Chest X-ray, AP view. Patient: 65 years old, sex F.
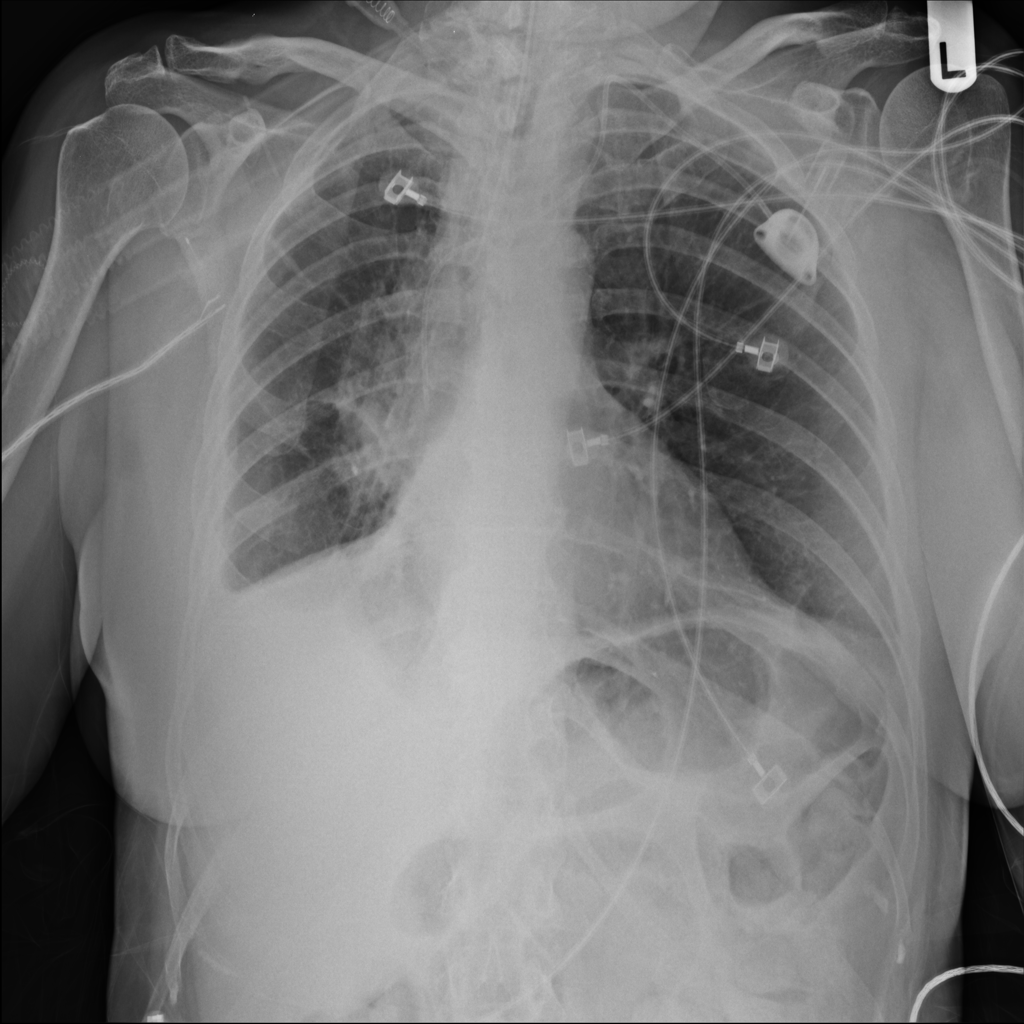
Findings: No Finding